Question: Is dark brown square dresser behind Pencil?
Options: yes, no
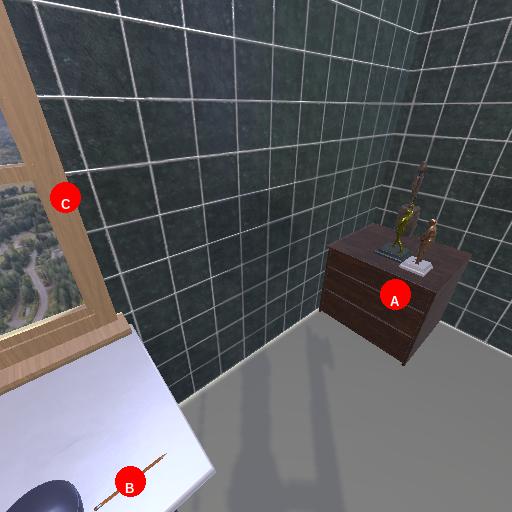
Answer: yes